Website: lowes
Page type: order-returns
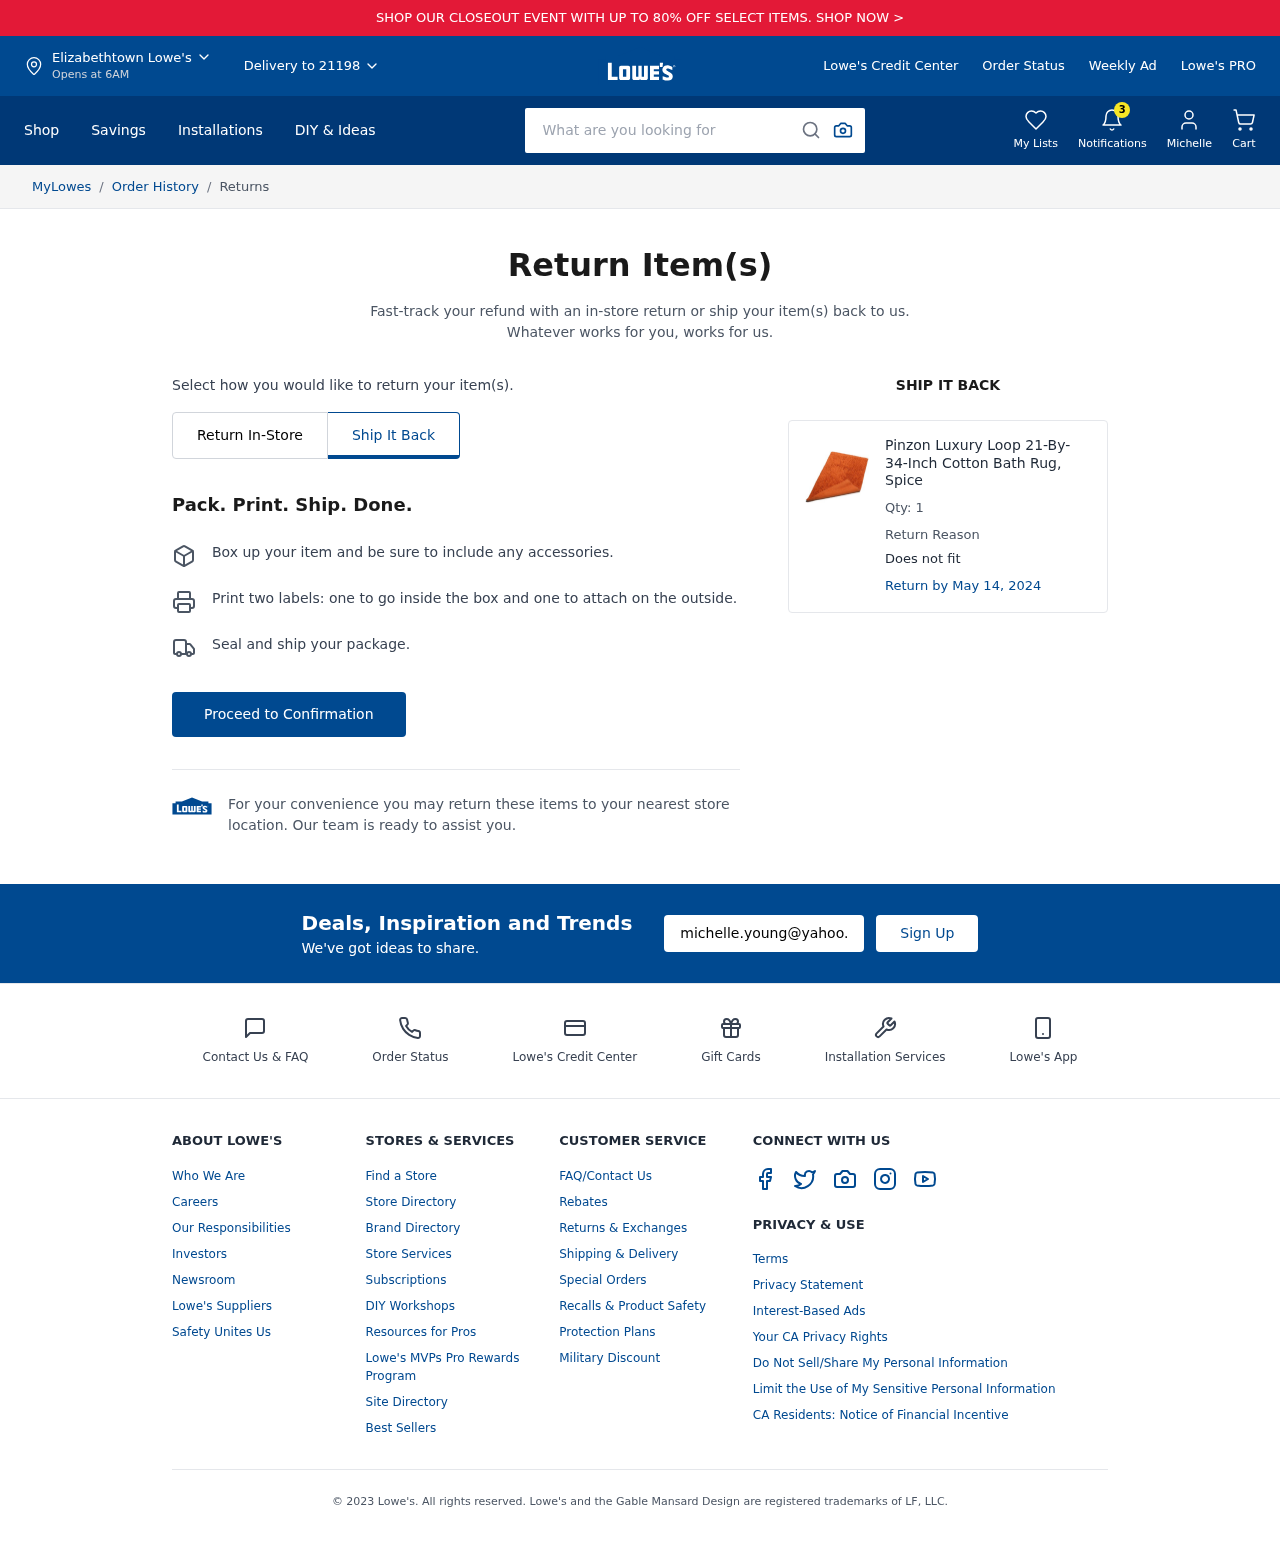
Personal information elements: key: PII_CITY
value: Elizabethtown
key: PII_EMAIL
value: michelle.young@yahoo.com
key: PII_FIRSTNAME
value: Michelle
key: PII_POSTCODE
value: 21198
Product elements: key: PRODUCT1_NAME
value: Pinzon Luxury Loop 21-By-34-Inch Cotton Bath Rug, Spice
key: PRODUCT1_QUANTITY
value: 1
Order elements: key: ORDER_RETURN_BY_DATE
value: May 14, 2024
Search elements: key: HEADER_SEARCH
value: What are you looking for
Other elements: key: NOTIFICATION_COUNT
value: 3